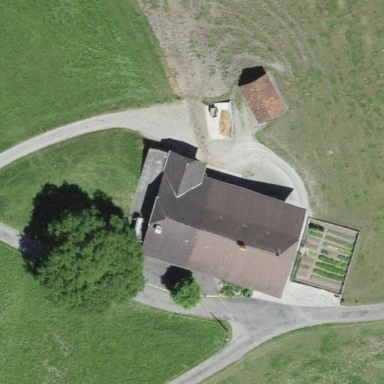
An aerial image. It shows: Farm building.